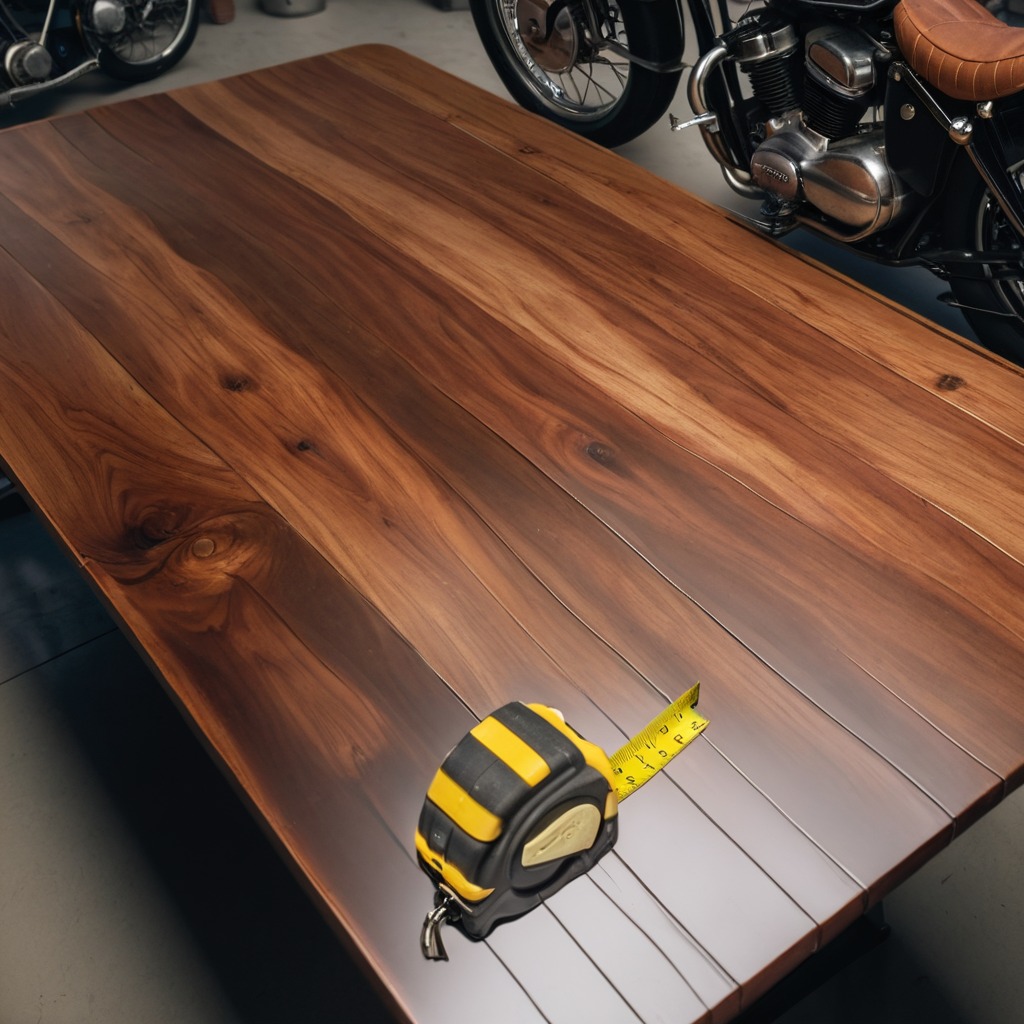
A measuring tape is lying on the oil-spilled wooden table in a vintage motorcycle garage.